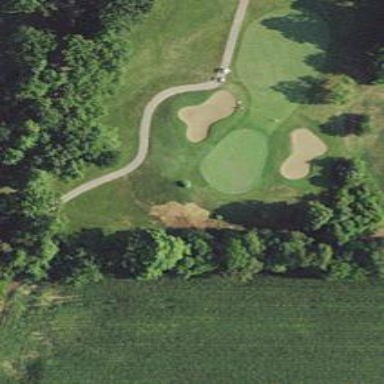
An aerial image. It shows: Golf hole.